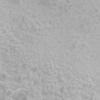
Label: not_dusty